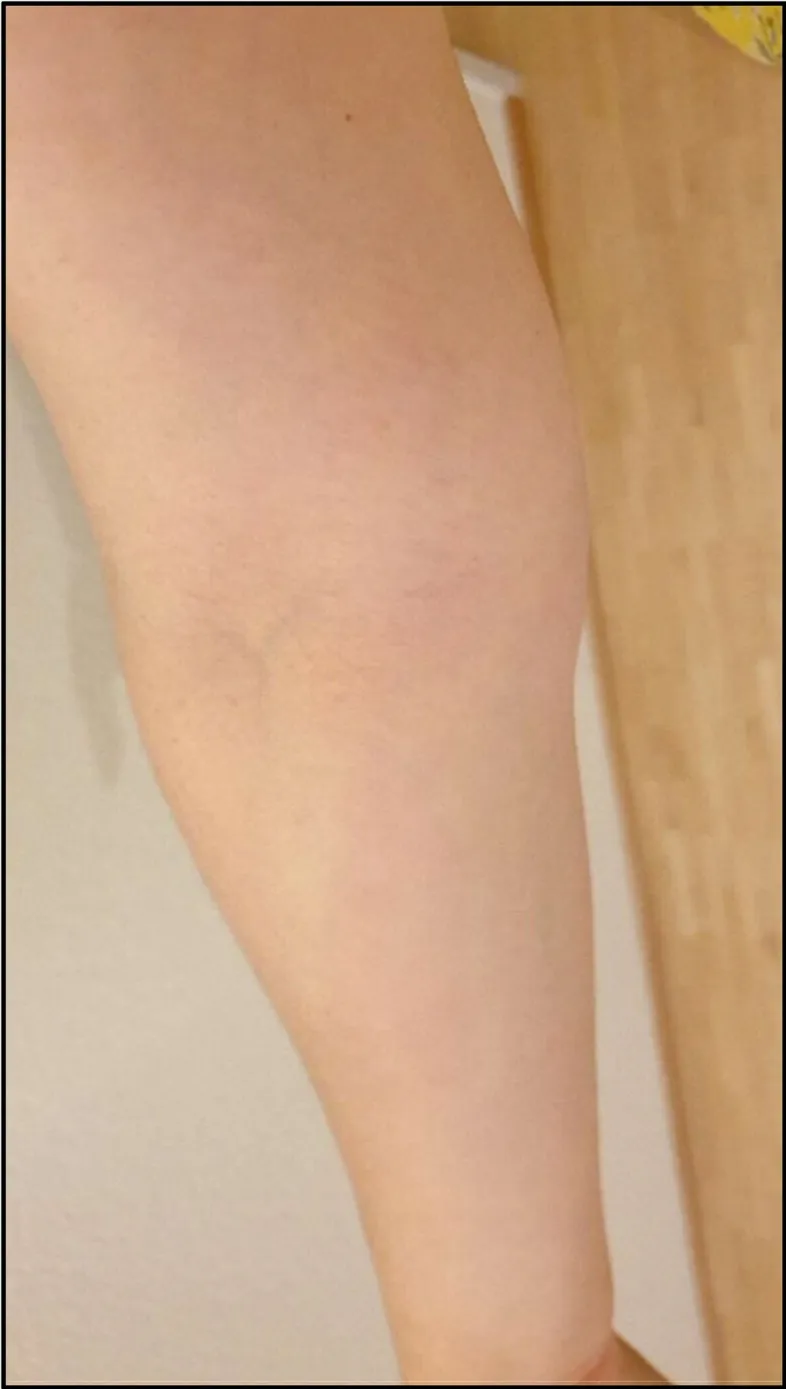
Clinical presentation of red streak on the volar side of the forearm several days after second dose of Covid-19 vaccination.
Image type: medical_photograph (skin_photograph)